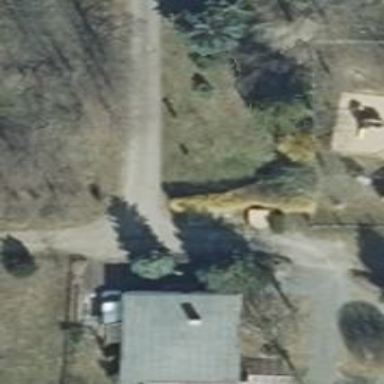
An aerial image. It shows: Driveway with sand surface.